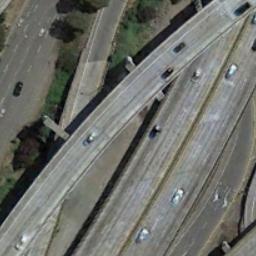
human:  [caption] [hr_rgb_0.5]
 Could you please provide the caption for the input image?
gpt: The overpass is next to some trees with some cars .

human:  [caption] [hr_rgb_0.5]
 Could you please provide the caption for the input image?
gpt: The directional overpass is over the roads and some cars are driving on the roads and the overpass .

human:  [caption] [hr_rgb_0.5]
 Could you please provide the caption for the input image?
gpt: There are several cars on the road under the overpass .

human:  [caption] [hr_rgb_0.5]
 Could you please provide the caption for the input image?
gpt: This overpass intersects the road at right angle .

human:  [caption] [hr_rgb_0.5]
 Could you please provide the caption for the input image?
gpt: There are some green trees beside the overpass .